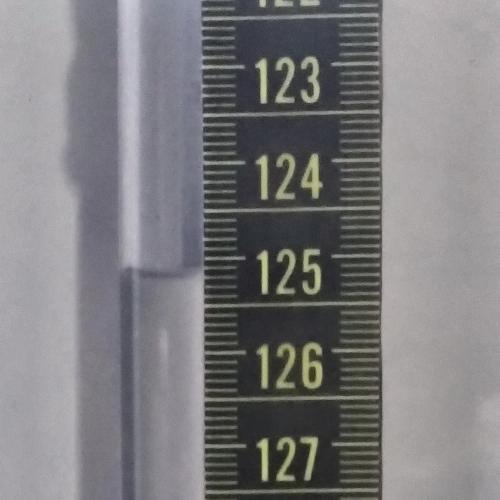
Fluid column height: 125.2 cm